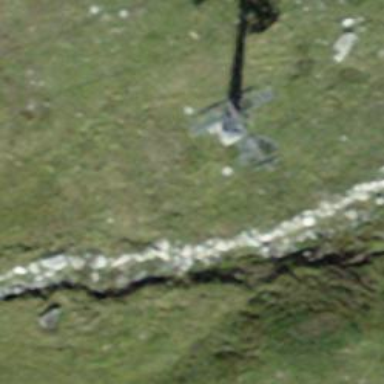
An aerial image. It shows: Pylon for aerialway.